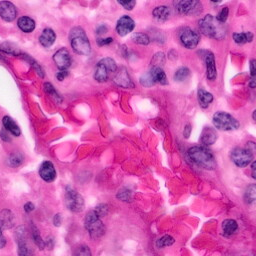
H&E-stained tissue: Pancreatic